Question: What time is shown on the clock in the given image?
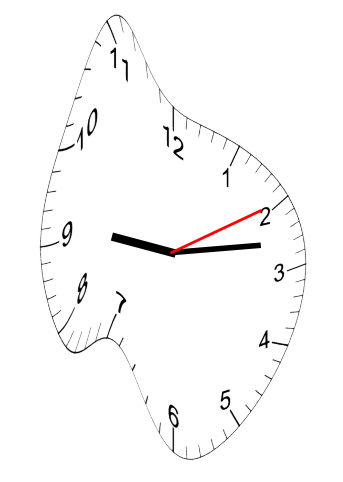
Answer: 09:13:10